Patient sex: M
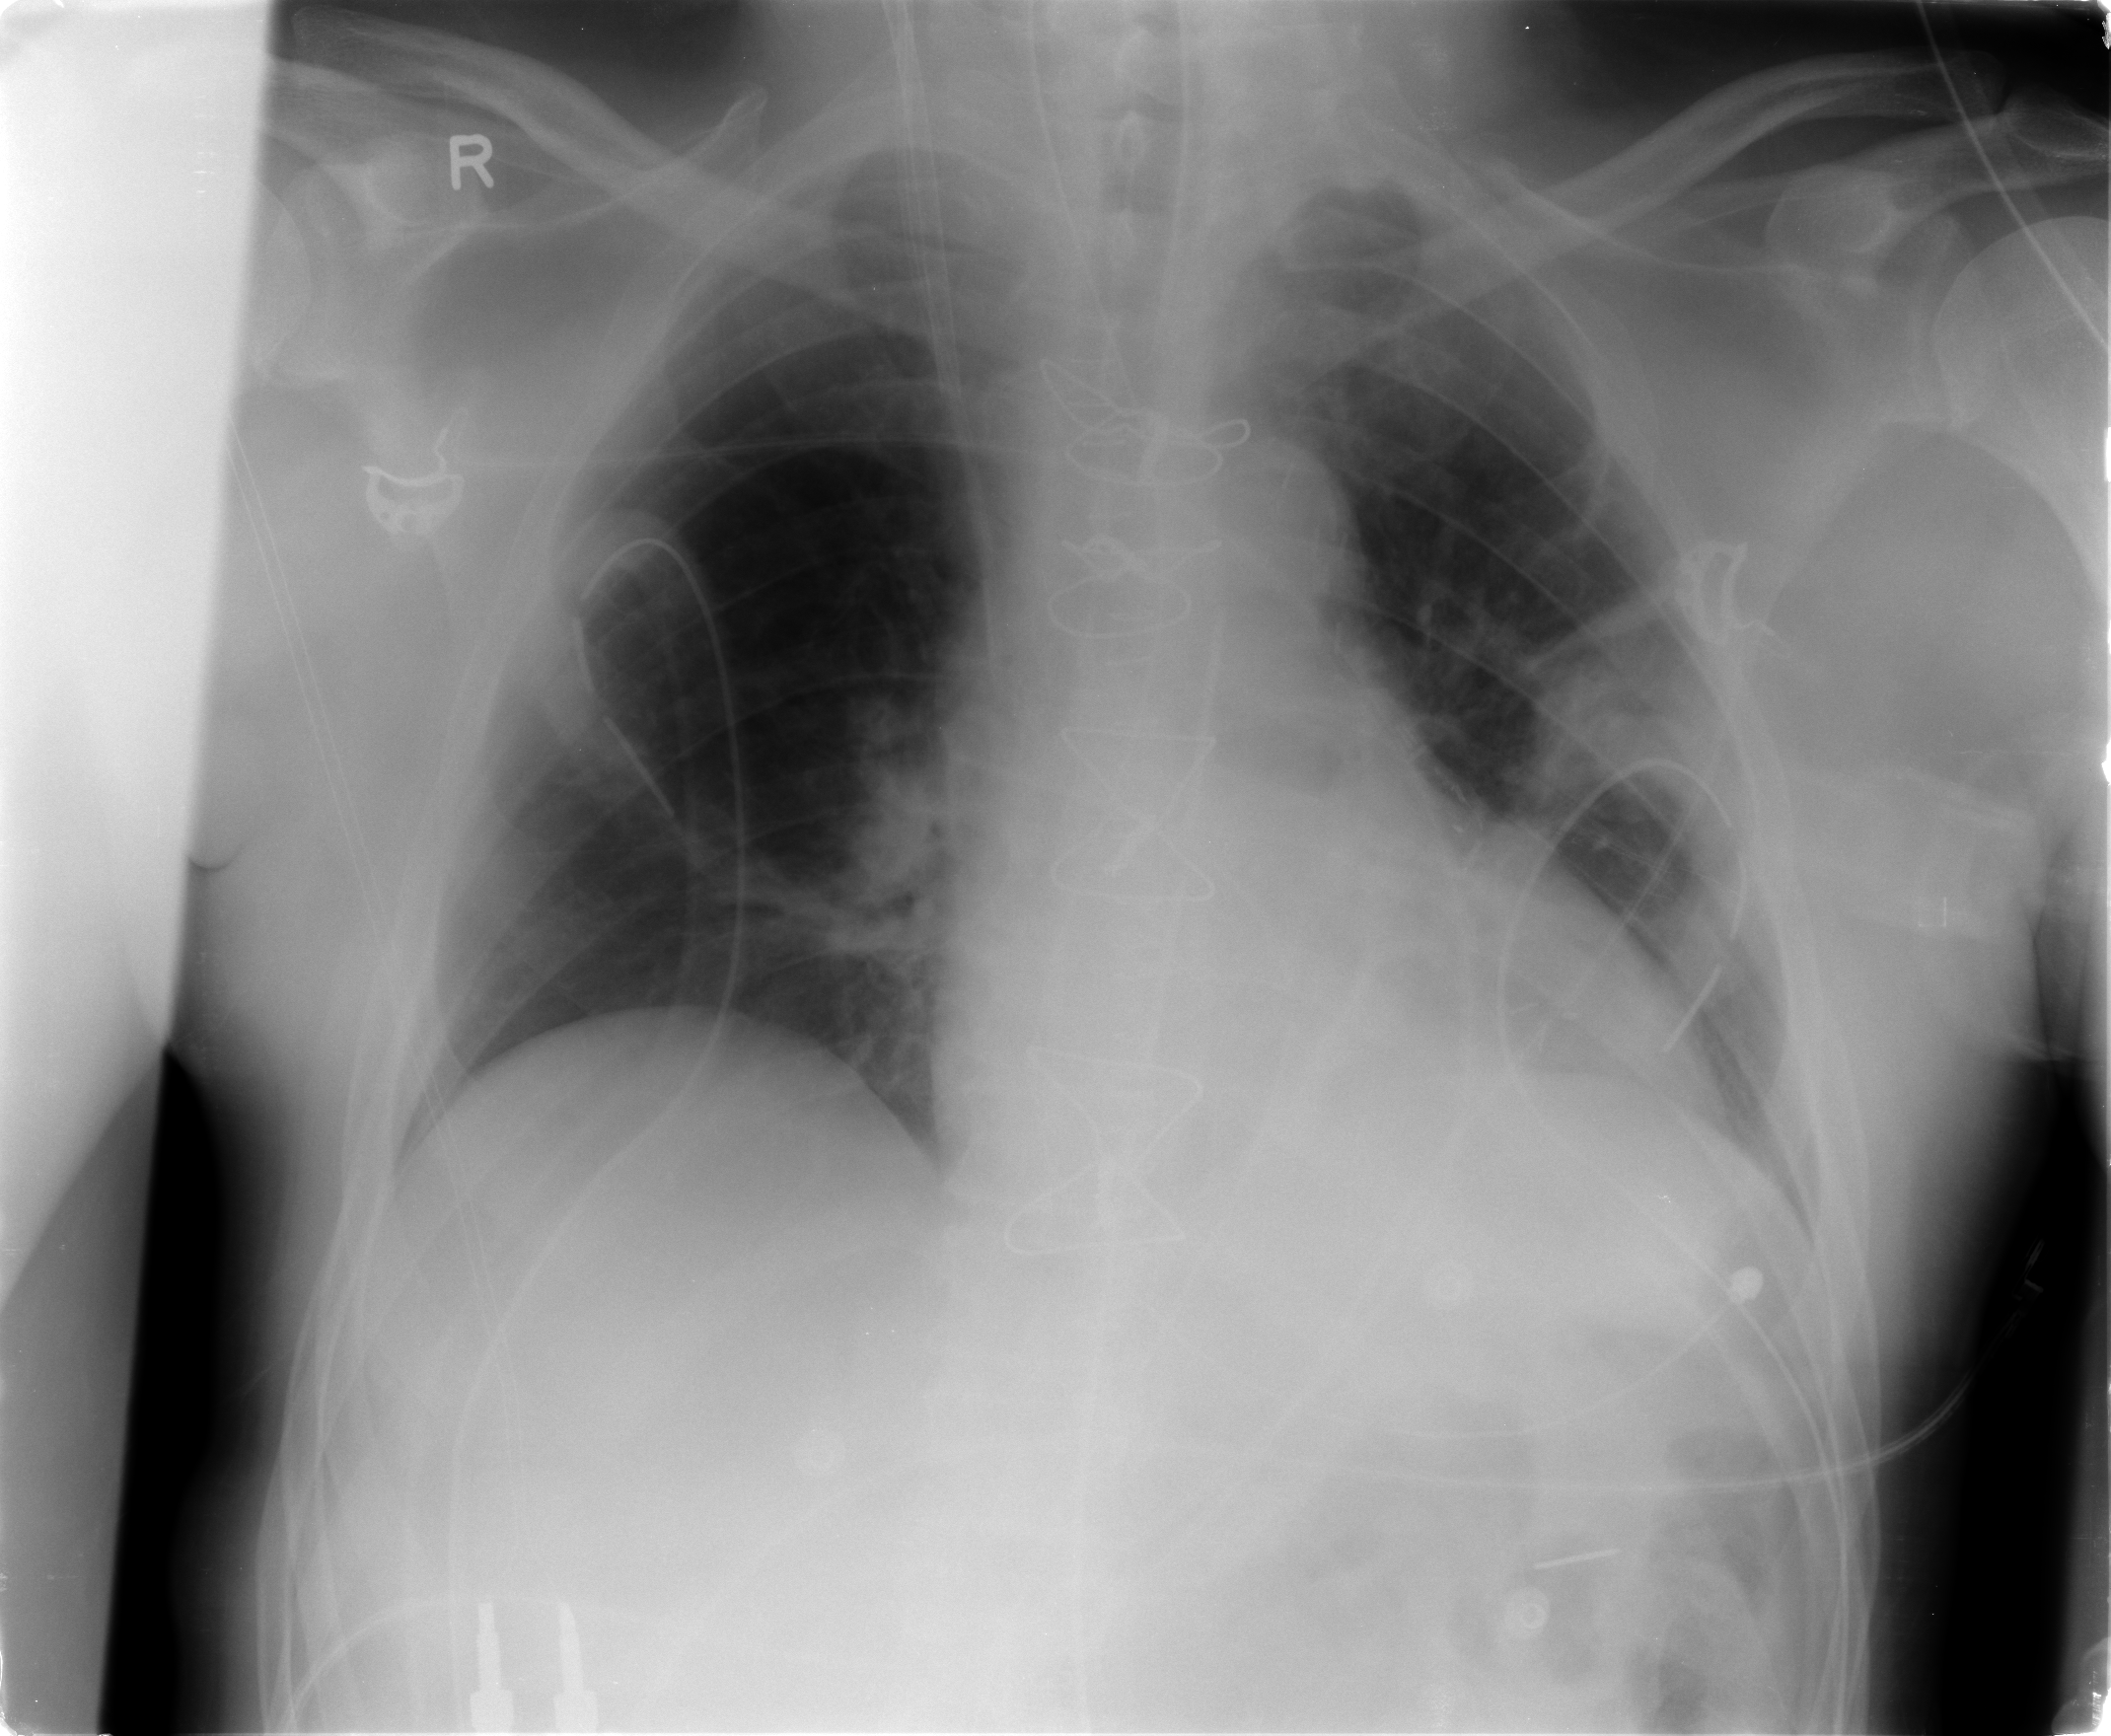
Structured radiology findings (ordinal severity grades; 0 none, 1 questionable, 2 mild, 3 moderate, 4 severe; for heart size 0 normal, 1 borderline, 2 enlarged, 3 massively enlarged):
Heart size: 0
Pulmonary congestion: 0
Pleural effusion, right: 0
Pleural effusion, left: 0
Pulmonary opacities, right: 0
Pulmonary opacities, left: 0
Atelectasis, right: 2
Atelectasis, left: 2